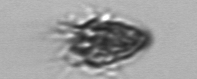
Label: Ciliophora